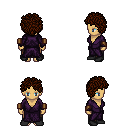
a pixel art fantasy rpg character, female body template, human, tanned skin, purple robe, robe skirt, brown curly afro hairstyle, leather bracers, black shoes, four views (front, back, left, right), 2x2 character sprite sheet, small pixel art, hard edges, no anti-aliasing